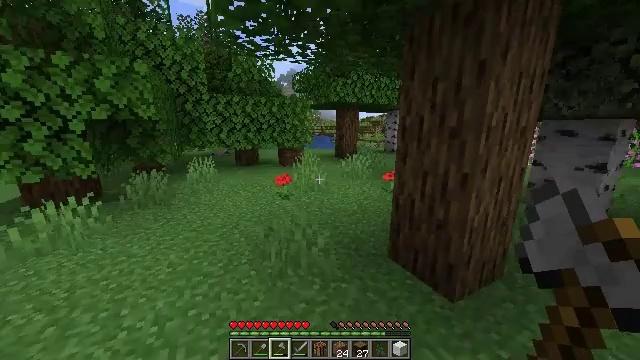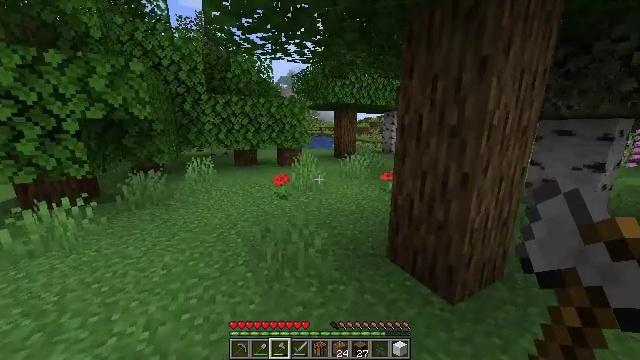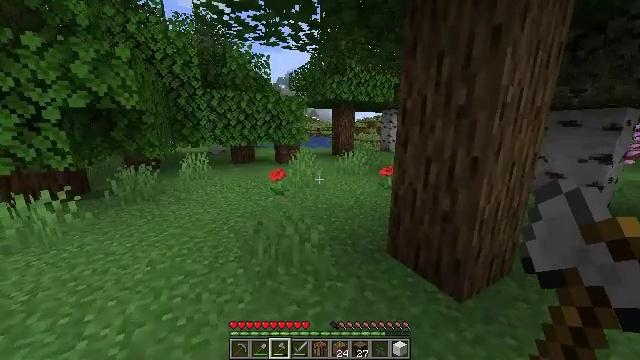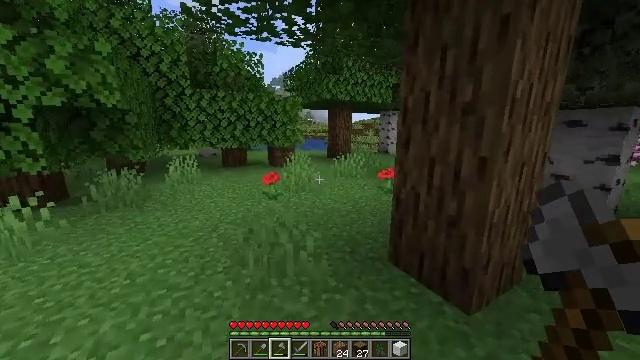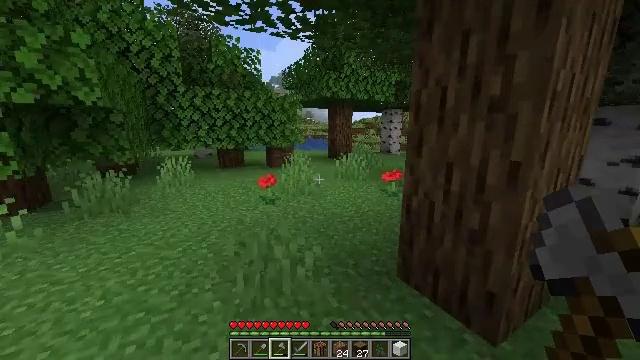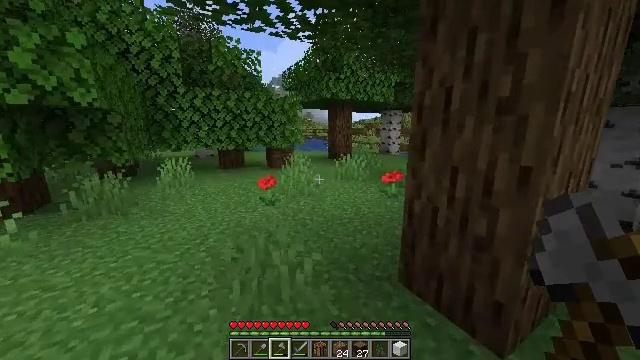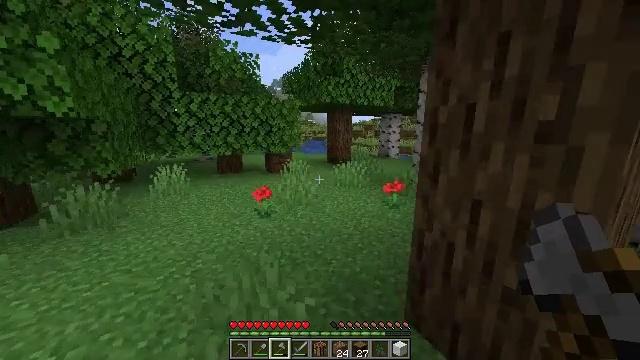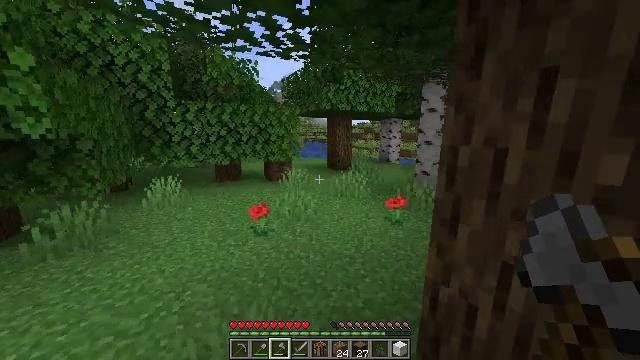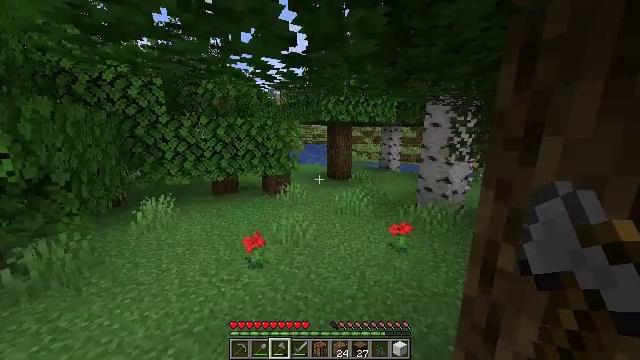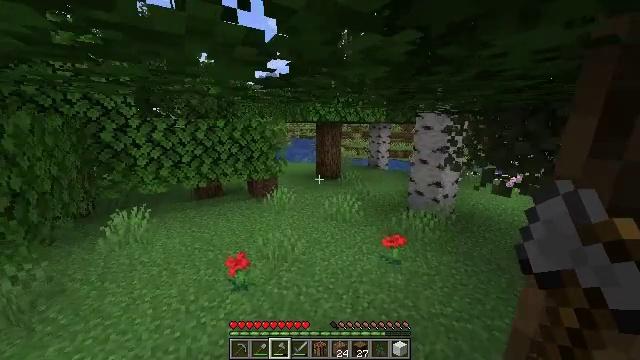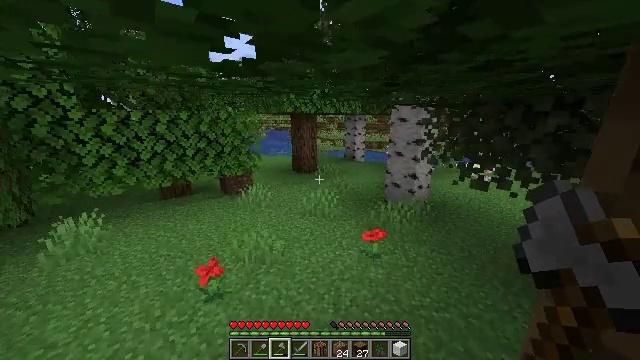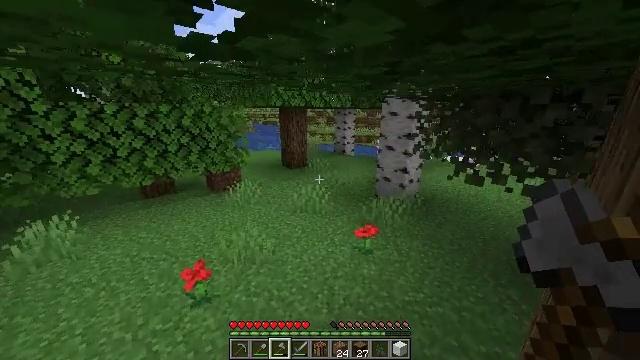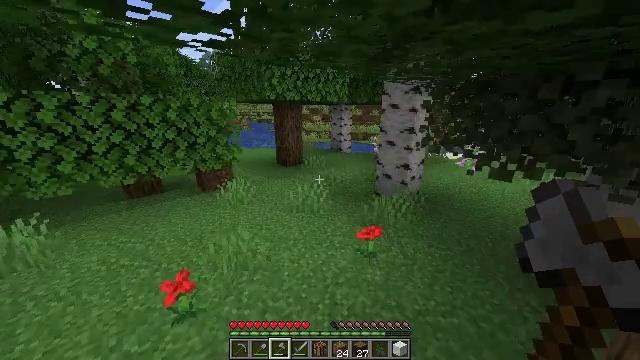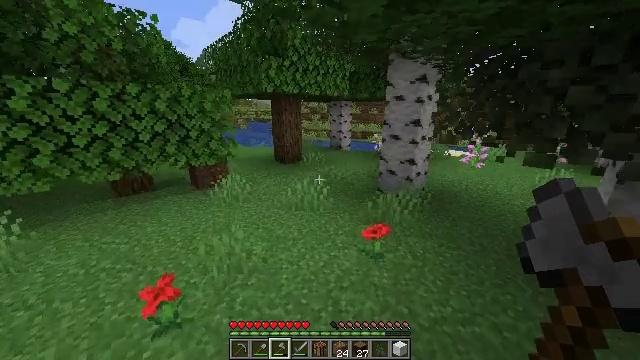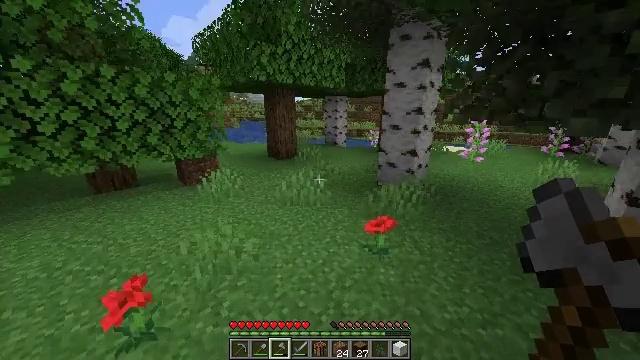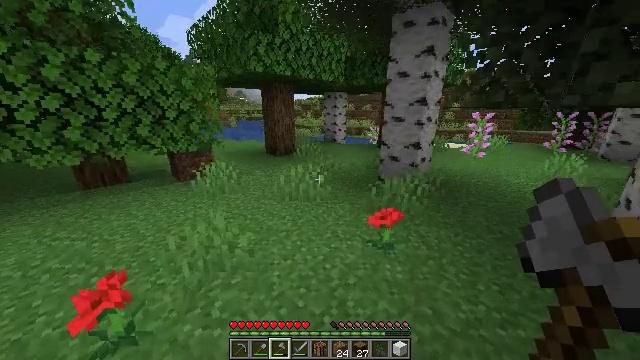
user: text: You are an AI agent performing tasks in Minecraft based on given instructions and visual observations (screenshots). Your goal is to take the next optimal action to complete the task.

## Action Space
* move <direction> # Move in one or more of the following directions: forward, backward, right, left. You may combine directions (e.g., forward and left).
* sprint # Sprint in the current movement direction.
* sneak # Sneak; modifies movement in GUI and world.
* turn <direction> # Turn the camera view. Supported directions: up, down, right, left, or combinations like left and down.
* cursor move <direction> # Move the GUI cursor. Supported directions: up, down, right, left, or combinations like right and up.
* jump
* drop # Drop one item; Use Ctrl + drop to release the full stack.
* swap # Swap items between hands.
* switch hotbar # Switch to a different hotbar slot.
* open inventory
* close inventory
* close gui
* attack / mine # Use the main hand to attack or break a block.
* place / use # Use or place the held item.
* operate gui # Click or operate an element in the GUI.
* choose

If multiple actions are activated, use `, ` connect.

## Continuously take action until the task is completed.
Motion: motion action
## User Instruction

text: Gather clay blocks.
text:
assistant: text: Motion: move forward, sprint
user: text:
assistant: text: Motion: move forward, sprint
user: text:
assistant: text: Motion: move forward, sprint, turn right and up
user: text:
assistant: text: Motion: move forward, sprint
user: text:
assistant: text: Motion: move forward, sprint
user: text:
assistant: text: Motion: move forward, sprint, jump
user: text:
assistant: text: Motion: move forward, sprint, jump
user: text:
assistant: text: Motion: move forward, sprint, jump
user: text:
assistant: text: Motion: move forward, sprint, turn right and down, jump
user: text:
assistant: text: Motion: move forward, sprint, turn right and down, jump
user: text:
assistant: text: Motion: move forward, sprint, turn right and down, jump
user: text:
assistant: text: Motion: move forward, sprint, turn right, jump
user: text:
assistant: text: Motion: move forward, sprint, jump
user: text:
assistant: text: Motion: move forward, sprint, turn right, jump
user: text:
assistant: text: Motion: move forward, sprint, jump
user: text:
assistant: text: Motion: move forward, sprint, turn right, jump
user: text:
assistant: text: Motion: move forward, sprint, jump
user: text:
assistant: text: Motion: move forward, sprint, jump
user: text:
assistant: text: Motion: move forward, sprint, jump
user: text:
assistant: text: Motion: move forward, sprint, jump
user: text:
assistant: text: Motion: move forward, sprint, jump
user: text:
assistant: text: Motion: move forward, sprint, jump
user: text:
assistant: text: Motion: move forward, sprint, jump
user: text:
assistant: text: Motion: move forward, sprint, jump
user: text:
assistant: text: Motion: move forward, sprint, jump
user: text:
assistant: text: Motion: move forward, sprint, jump
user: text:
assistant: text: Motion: move forward, sprint, jump
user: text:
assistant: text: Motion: move forward, sprint, jump
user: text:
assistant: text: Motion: move forward, sprint, jump
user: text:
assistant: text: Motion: move forward, sprint, jump